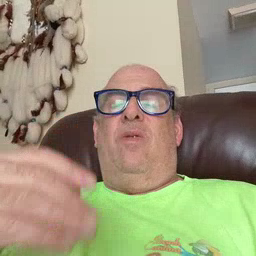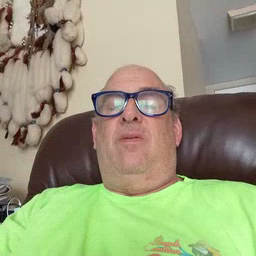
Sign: wet